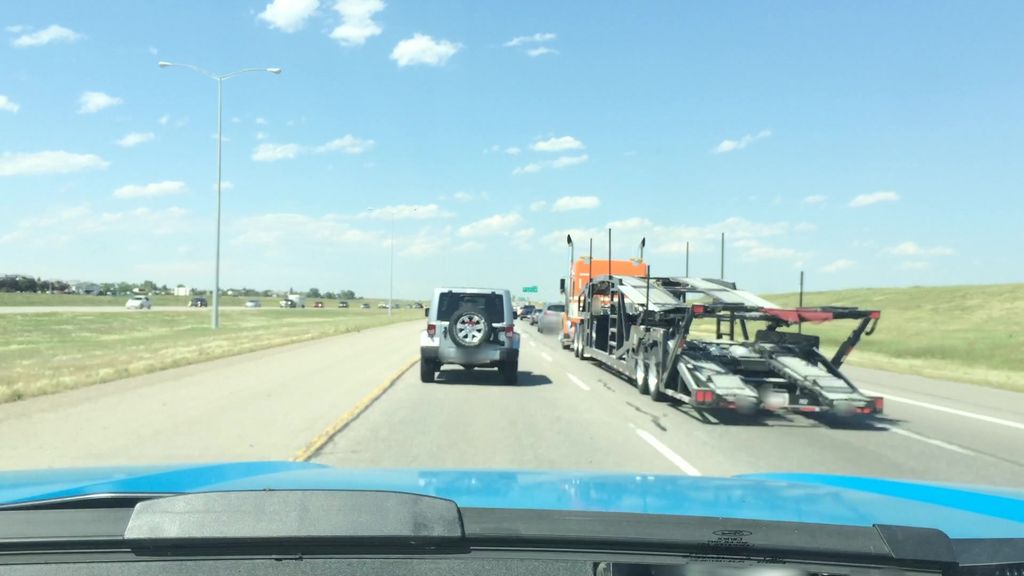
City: calgary